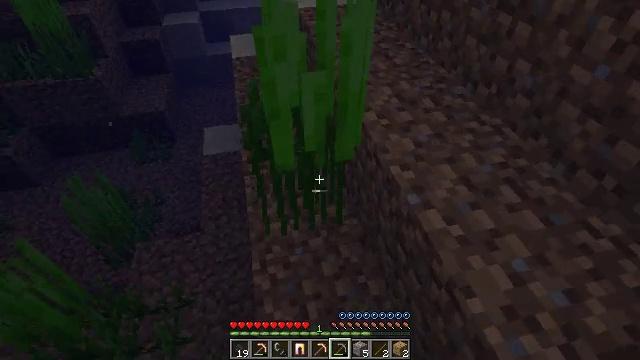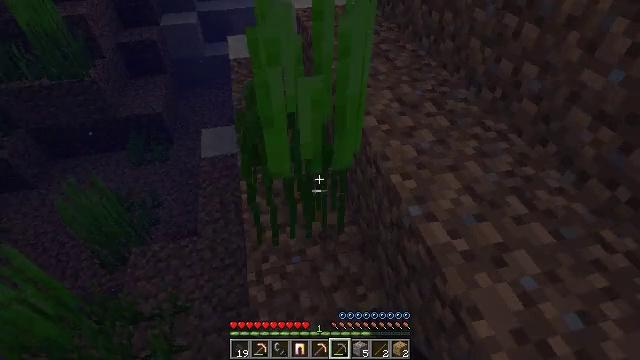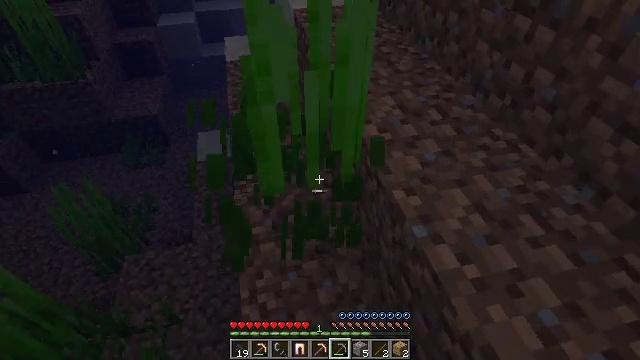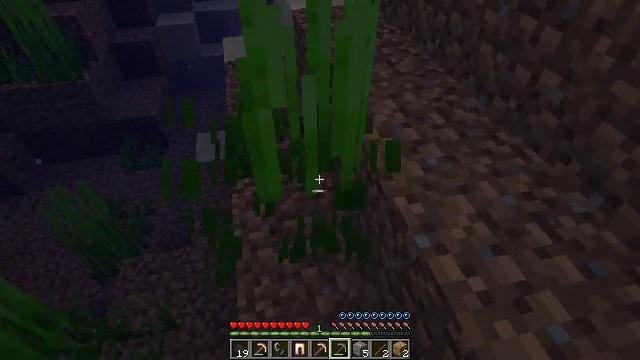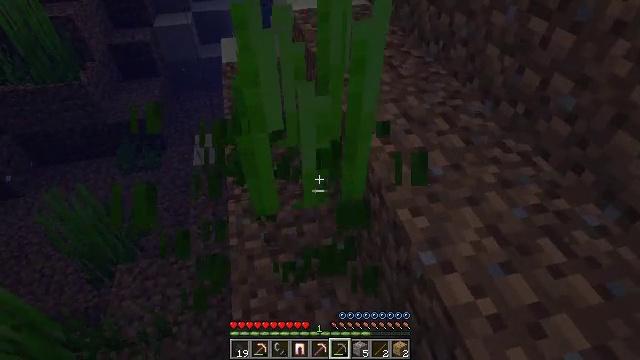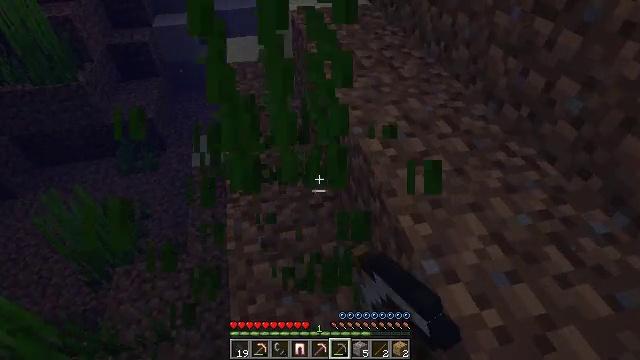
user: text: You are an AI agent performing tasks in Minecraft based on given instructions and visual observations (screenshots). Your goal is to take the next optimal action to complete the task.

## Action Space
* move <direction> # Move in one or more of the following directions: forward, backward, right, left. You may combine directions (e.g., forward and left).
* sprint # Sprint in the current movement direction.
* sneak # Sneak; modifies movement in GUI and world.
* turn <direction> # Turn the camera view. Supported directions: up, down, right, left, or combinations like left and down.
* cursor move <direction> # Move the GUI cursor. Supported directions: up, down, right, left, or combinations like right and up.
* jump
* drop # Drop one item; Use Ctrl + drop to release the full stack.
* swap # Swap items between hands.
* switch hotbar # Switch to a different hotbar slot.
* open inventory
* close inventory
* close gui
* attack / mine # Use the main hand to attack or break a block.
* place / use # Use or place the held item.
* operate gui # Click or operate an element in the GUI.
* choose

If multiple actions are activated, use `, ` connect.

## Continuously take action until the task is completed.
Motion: motion action
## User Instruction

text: Break the tall seagrass.
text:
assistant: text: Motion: move forward, attack / mine
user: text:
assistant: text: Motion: move forward, attack / mine
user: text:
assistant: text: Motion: move forward, attack / mine
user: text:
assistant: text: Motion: move forward, attack / mine
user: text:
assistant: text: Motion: move forward, attack / mine
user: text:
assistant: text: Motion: attack / mine